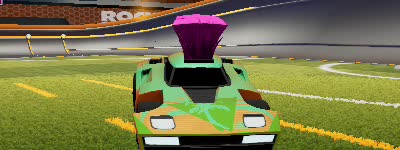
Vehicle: breakout